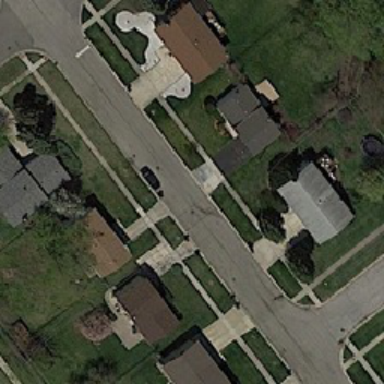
This area is luxurious villa residential area .